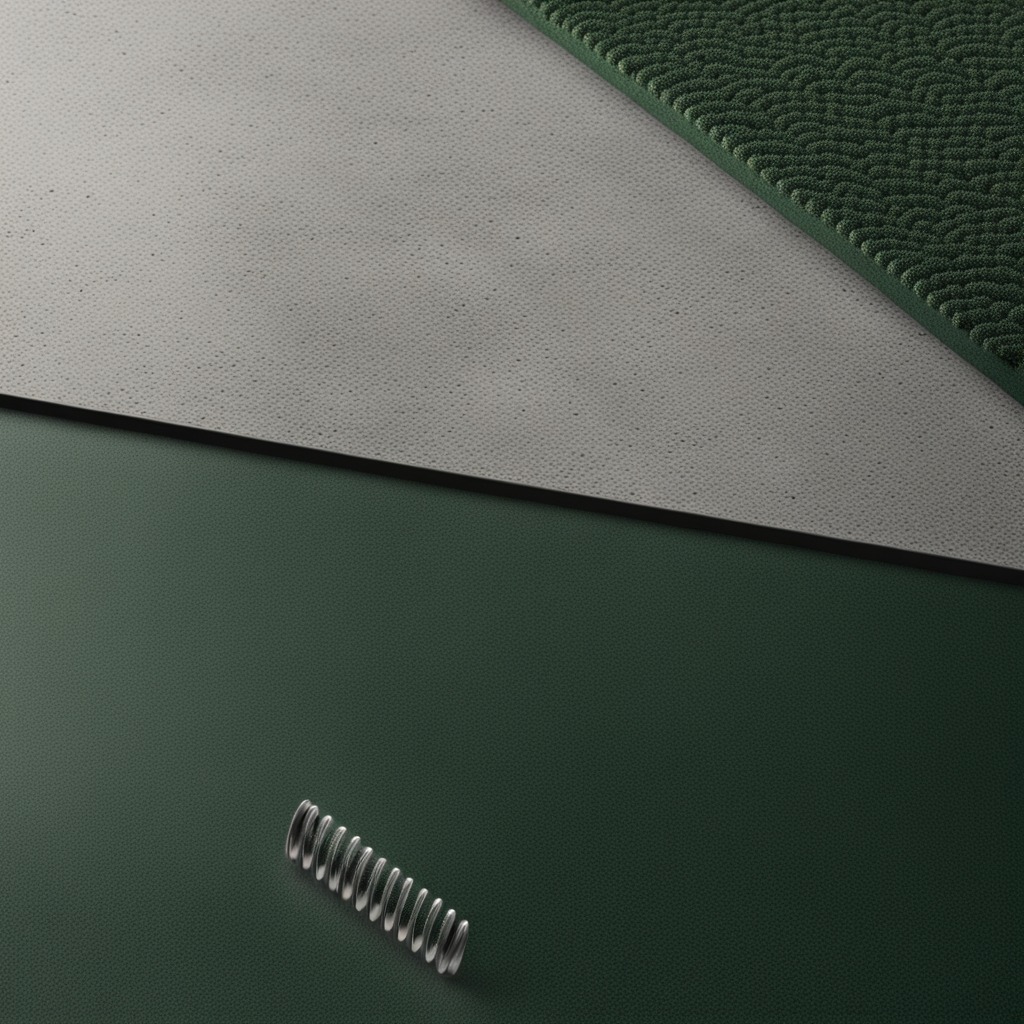
A coiled metal spring is lying on the granite tabletop.